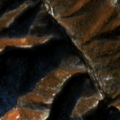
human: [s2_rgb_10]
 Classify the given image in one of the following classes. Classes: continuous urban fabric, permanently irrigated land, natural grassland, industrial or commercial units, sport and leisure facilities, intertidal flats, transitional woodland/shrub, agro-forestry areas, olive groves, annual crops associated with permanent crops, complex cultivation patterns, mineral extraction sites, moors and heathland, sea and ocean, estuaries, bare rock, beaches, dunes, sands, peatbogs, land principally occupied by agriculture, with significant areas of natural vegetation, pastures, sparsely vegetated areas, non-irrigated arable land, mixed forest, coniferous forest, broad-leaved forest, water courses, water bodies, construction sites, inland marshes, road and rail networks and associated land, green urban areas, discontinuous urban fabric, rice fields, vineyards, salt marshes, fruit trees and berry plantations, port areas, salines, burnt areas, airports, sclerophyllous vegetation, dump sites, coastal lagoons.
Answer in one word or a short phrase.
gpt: broad-leaved forest, transitional woodland/shrub